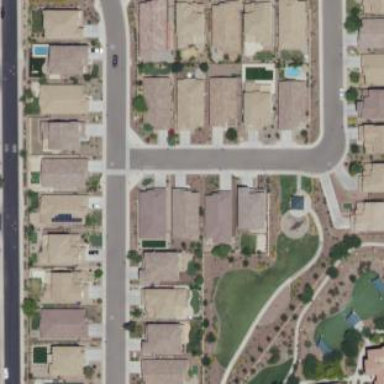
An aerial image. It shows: Residential area consisting of single-family homes.